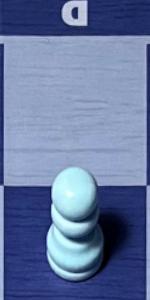
Label: Pawn_White